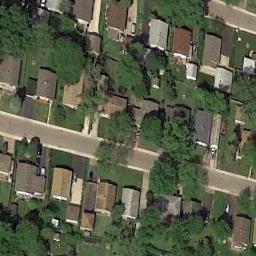
Label: residential